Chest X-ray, PA view. Patient: 32 years old, sex M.
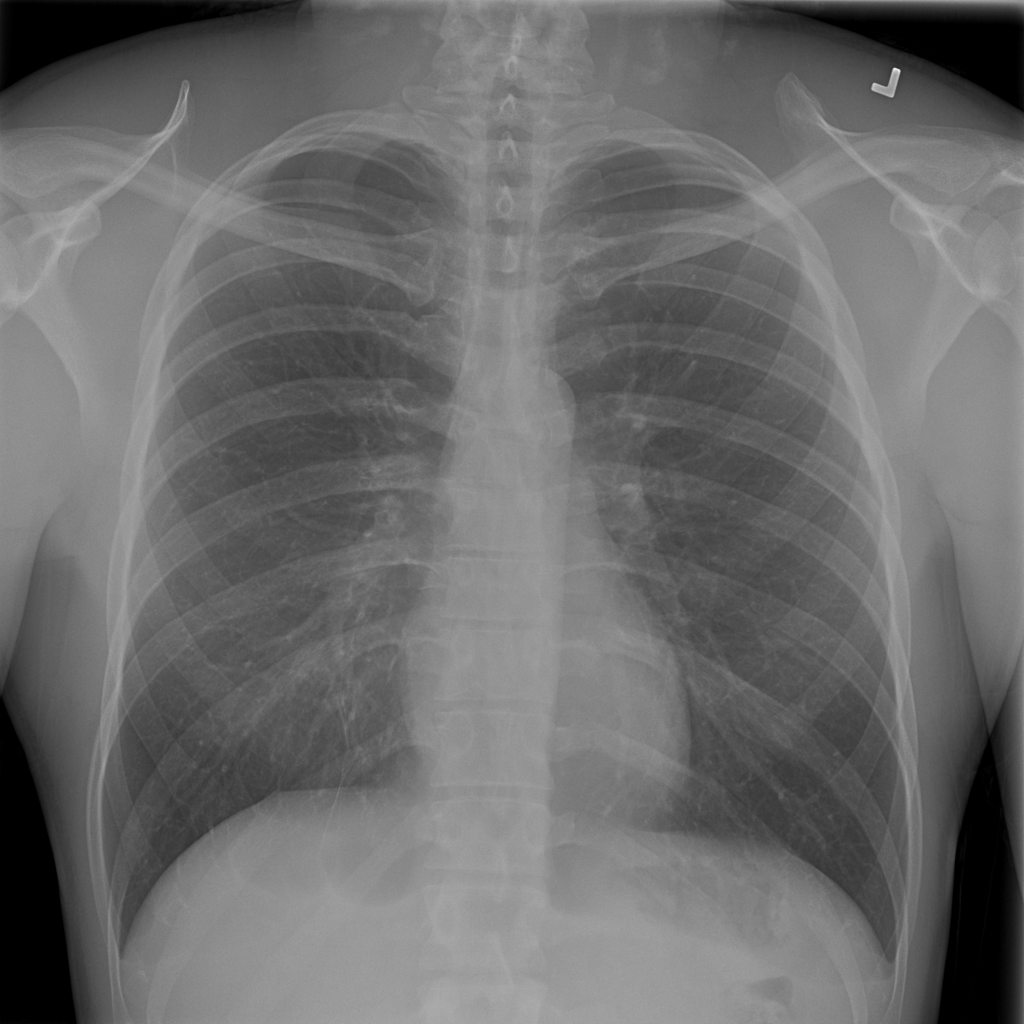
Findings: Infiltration